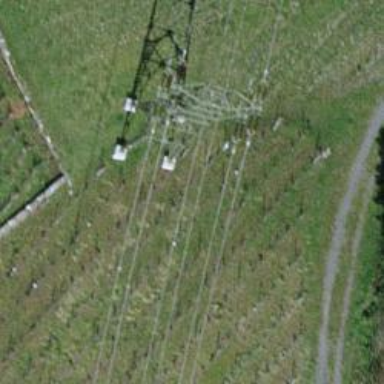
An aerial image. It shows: Lattice structure tower.